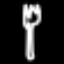
Label: fork